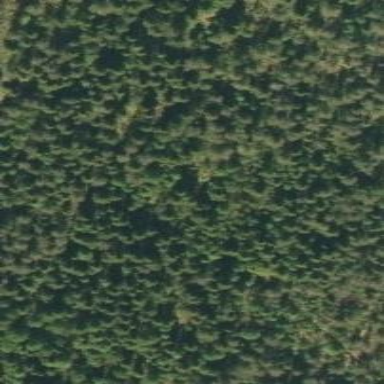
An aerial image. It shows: Woodland with needle-leaved trees.